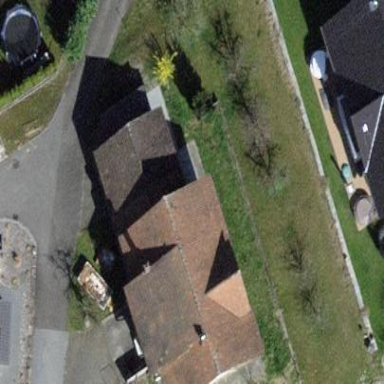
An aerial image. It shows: Building with tile roof.